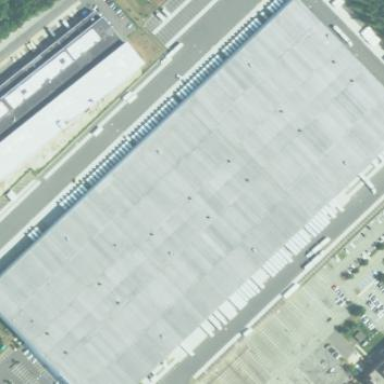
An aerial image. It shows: Building that serves as post depot.